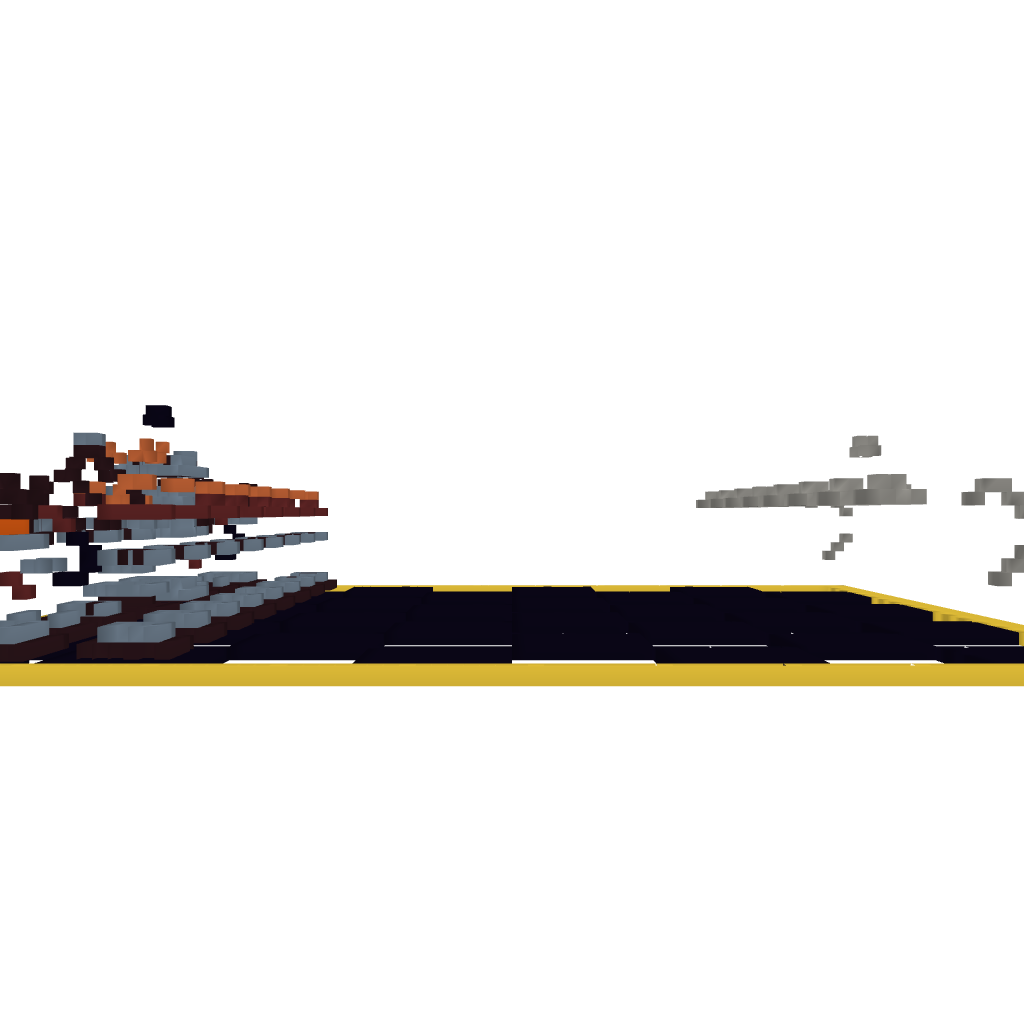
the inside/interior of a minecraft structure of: Giant Chess Set